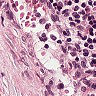
Metastatic tissue present: no